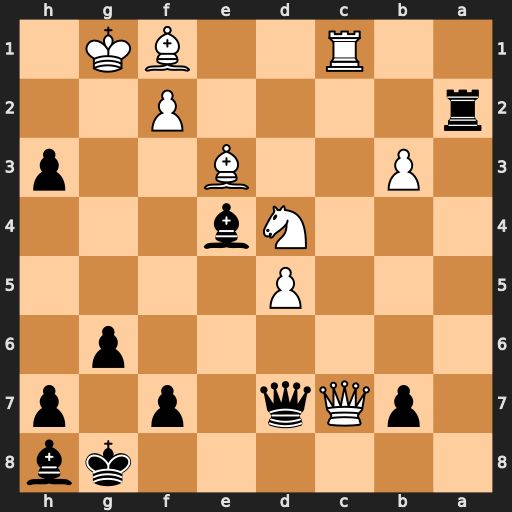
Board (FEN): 6kb/1pQq1p1p/6p1/3P4/3Nb3/1P2B2p/r4P2/2R2BK1
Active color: b
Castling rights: -
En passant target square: -
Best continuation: Qxc7 Rxc7 h2+ Kxh2 Be5+ Kg1 Bxc7